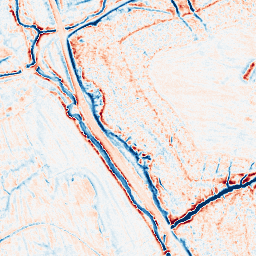
Category: edge_preserving
Decomposition family: anisotropic_diffusion
Decomposition parameters: iterations: 50
kappa: 100
gamma: 0.05
Upsampling method: quadratic
Upsampling parameters: scale: 2
Upsampling scale: 2